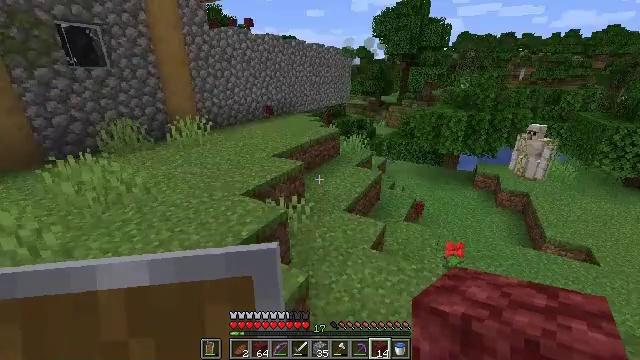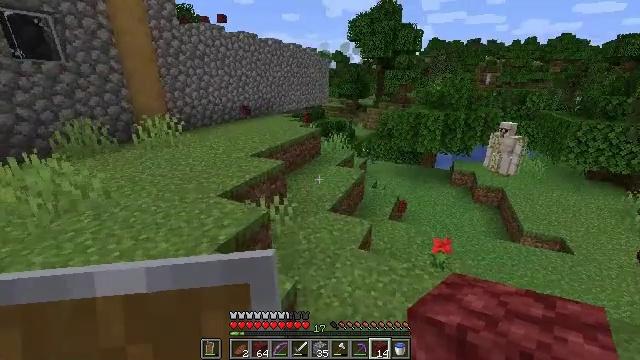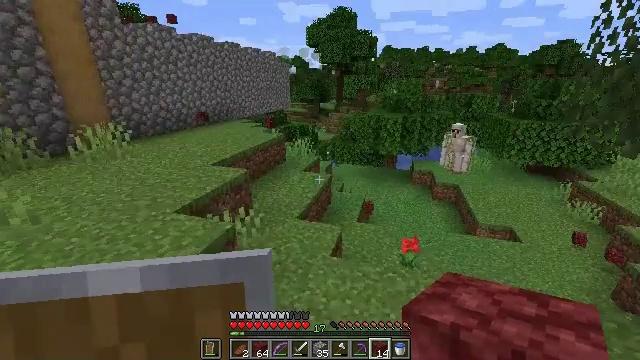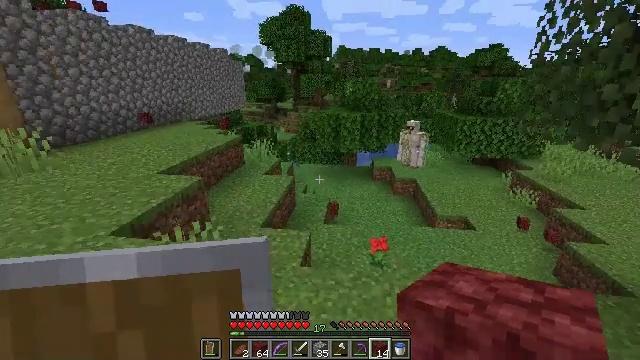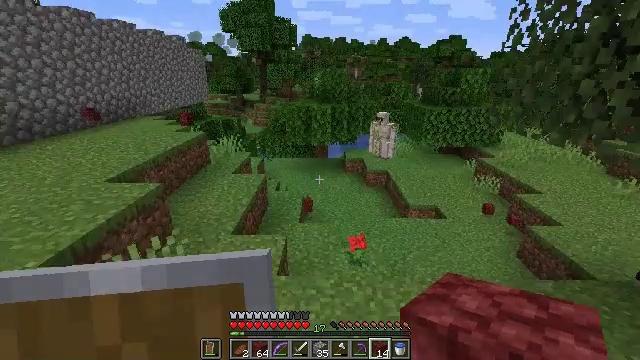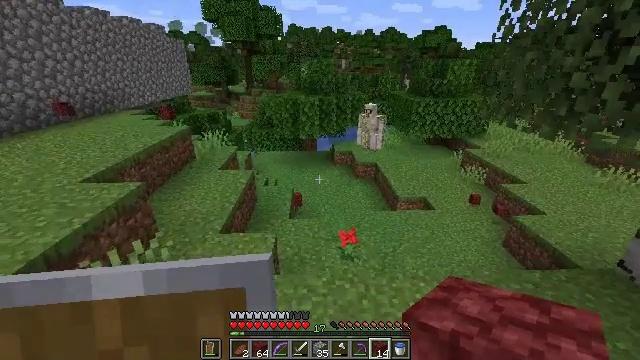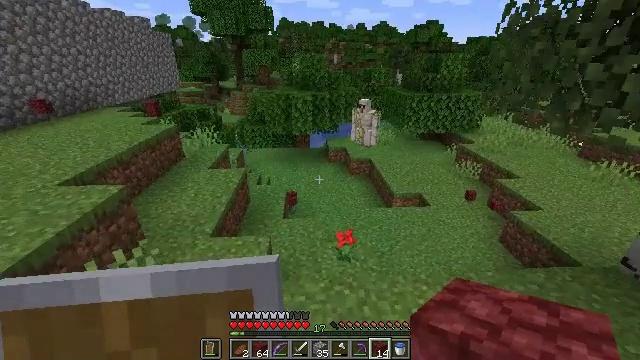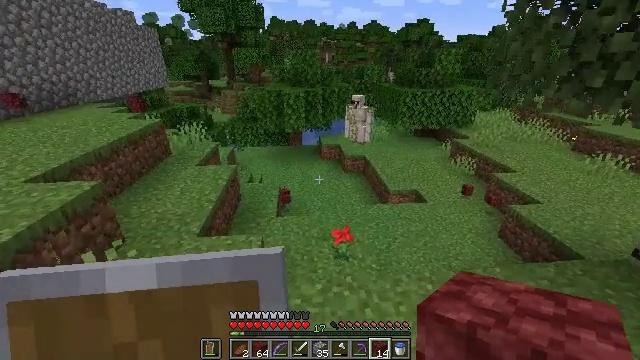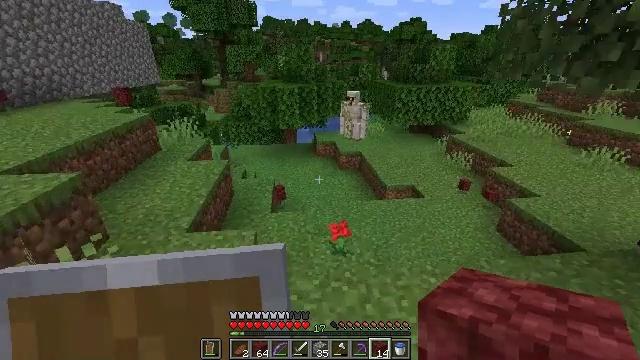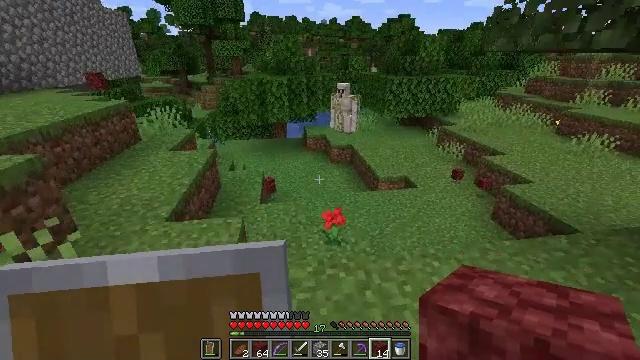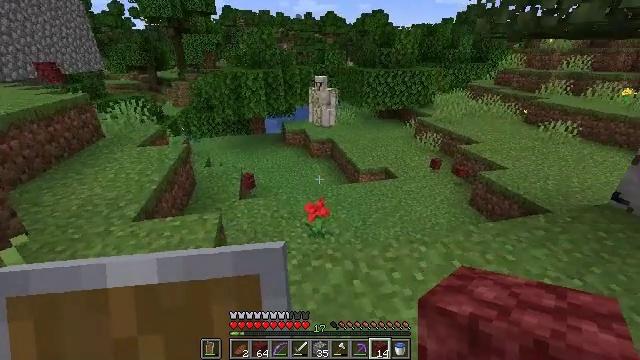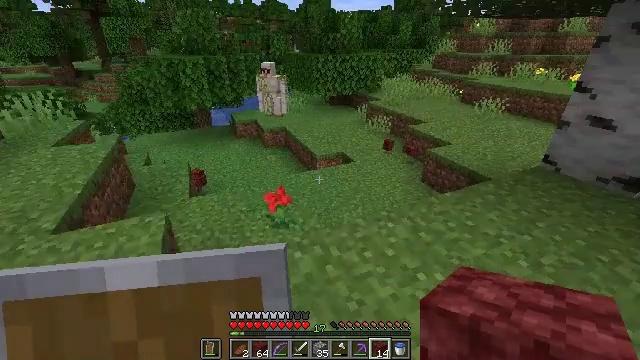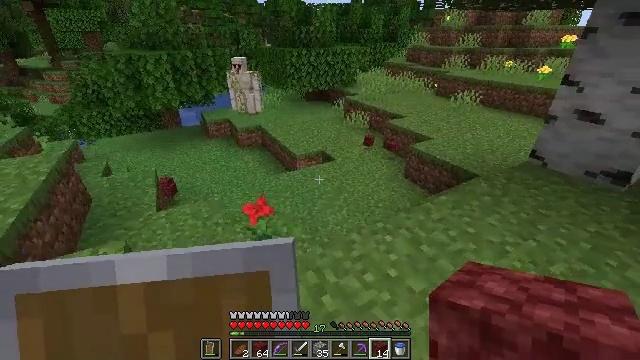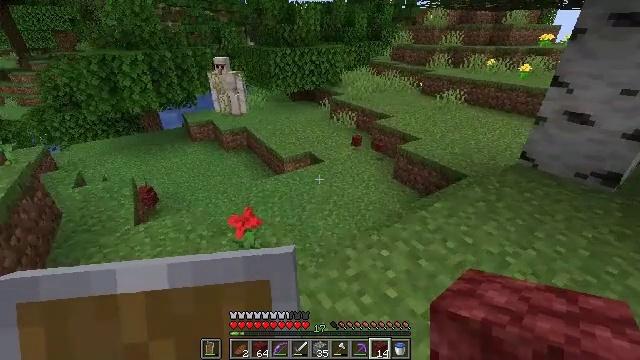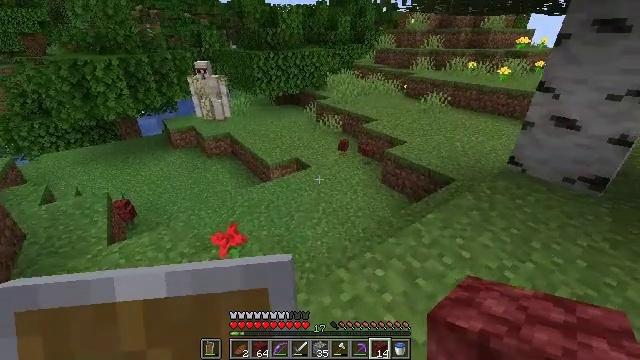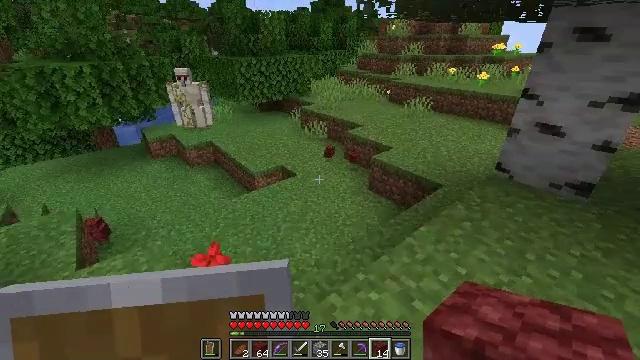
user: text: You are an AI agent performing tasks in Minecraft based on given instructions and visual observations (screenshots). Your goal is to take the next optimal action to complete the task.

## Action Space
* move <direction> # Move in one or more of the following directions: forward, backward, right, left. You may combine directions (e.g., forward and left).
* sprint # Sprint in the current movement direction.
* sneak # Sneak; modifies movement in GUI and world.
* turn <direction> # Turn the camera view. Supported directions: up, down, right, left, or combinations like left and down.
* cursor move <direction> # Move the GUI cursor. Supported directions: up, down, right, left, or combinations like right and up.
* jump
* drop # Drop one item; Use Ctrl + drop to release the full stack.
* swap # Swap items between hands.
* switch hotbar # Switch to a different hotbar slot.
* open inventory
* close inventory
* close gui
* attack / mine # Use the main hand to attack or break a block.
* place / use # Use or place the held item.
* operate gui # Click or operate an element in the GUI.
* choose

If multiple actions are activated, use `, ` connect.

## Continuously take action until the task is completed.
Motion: motion action
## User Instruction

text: Collect potatoes from the garden.
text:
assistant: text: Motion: move forward, turn right
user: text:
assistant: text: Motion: move forward, turn right
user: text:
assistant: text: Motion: move forward, turn right
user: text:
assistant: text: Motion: move forward, turn right and down
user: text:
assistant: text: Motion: move forward, turn right and down
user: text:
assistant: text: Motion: move forward, turn right
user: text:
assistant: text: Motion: move forward, turn right
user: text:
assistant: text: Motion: move forward, turn right
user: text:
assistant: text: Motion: move forward, turn right
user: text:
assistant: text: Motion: move forward, turn right
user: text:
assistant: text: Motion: move forward, turn right and down
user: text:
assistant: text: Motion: move forward, turn right and down
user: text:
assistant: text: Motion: move forward, turn right
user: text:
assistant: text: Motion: move forward, turn right
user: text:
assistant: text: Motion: move forward, turn right and up
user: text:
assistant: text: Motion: move forward, turn right and up
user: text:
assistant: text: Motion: move forward, turn right
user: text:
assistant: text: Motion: move forward, turn right
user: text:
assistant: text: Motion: move forward
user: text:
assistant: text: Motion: move forward
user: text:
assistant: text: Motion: move forward, turn up
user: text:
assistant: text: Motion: move forward, turn left and up
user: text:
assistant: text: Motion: move forward
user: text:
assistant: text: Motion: move forward
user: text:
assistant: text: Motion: move forward
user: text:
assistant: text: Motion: move forward
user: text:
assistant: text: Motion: move forward
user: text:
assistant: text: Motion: move forward
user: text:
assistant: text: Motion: move forward
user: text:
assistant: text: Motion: move forward, turn left